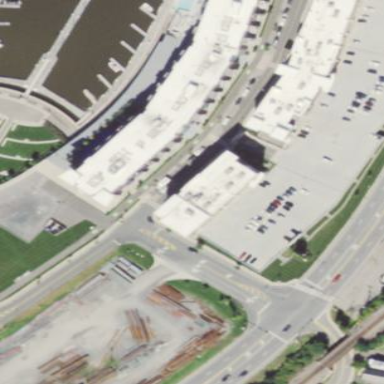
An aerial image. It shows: Building.